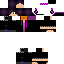
A female skeleton skin with dark skin, wearing brown helmet dressed in a purple hoodie and black pants, featuring a closed mouth.